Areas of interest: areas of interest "Sport and cultural"
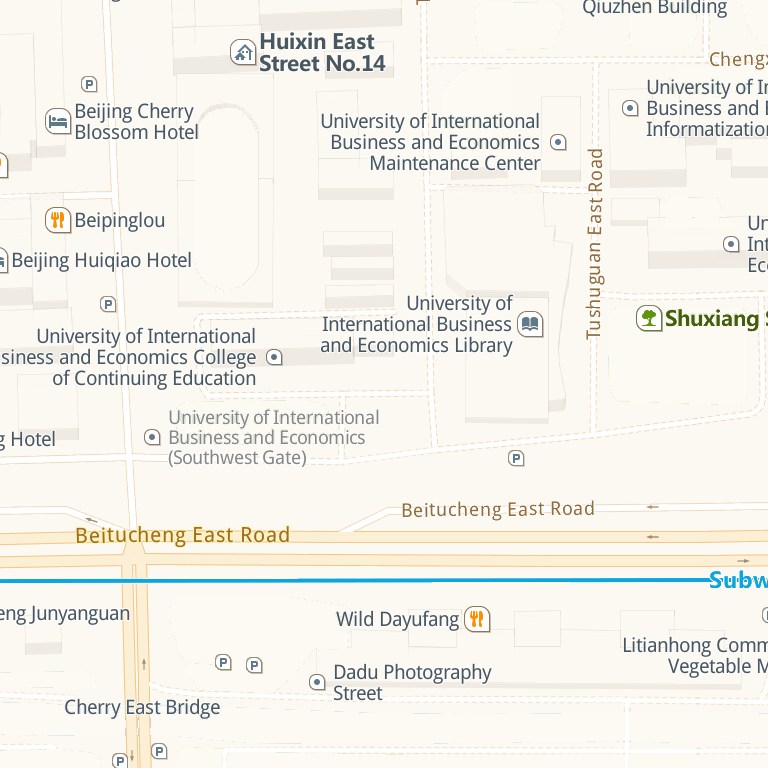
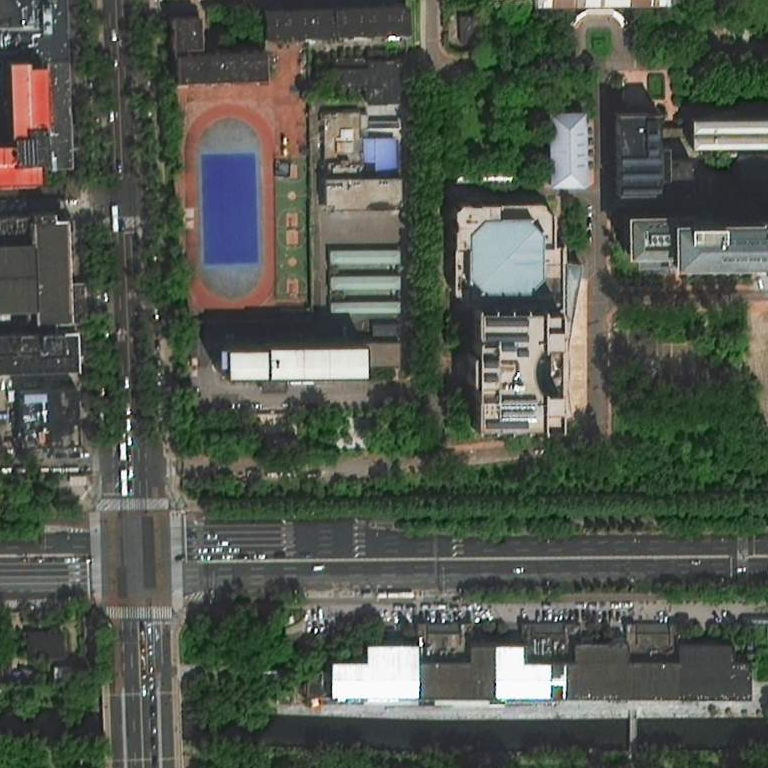